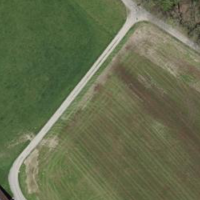
EUNIS habitat code: 52
Species observed at this site:
Corylus avellana
Fagus sylvatica